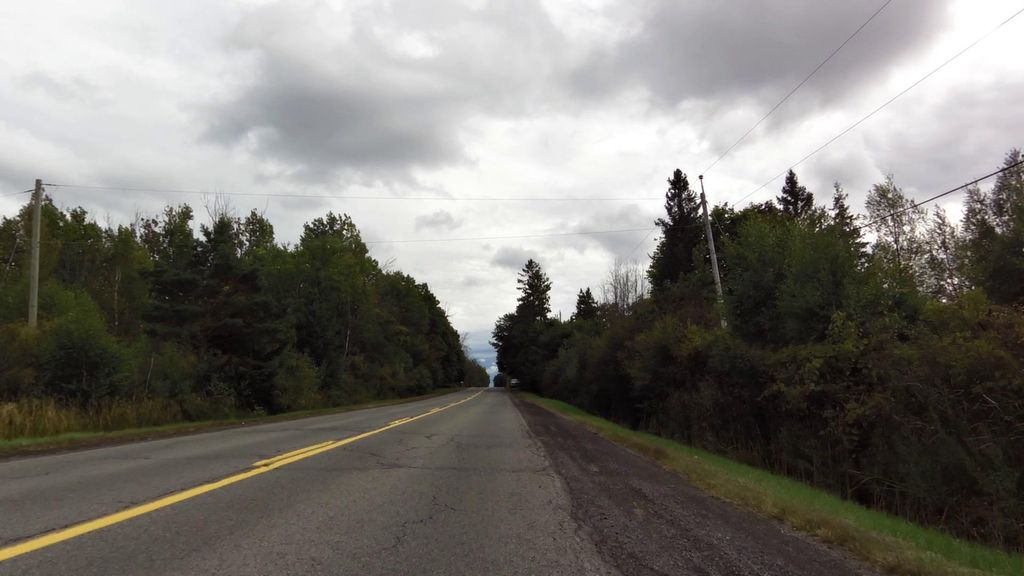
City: ottawa-gatineau